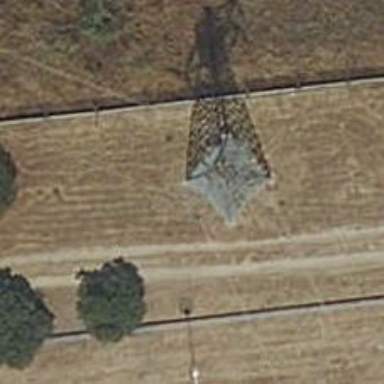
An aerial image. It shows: Power tower.